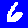
Digit: 6